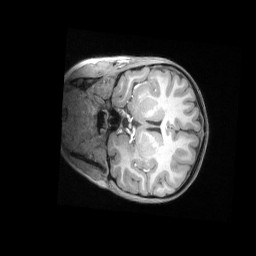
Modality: T1w
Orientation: coronal
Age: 8
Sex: female
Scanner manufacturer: siemens
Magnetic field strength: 3 T
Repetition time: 2.53 s
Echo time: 0.00164 s